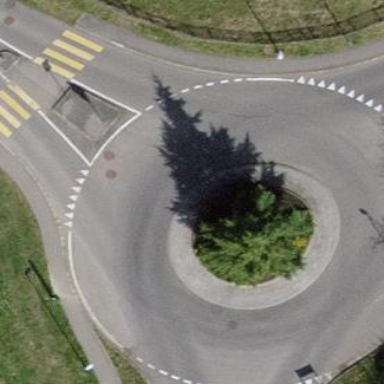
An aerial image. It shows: Tertiary road made of asphalt leading to roundabout junction.